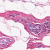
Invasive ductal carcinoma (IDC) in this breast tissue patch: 0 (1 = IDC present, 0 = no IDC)